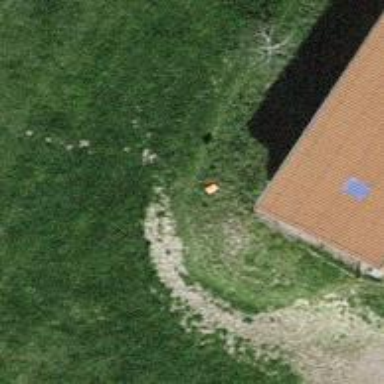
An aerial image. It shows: Pole with roof-covered pipeline marker.